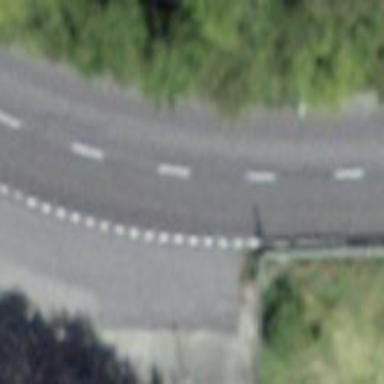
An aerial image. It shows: Primary highway.